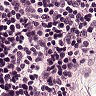
Metastatic tissue present: no